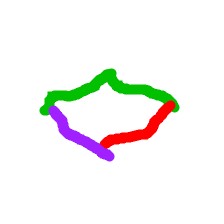
Shape: rhombus